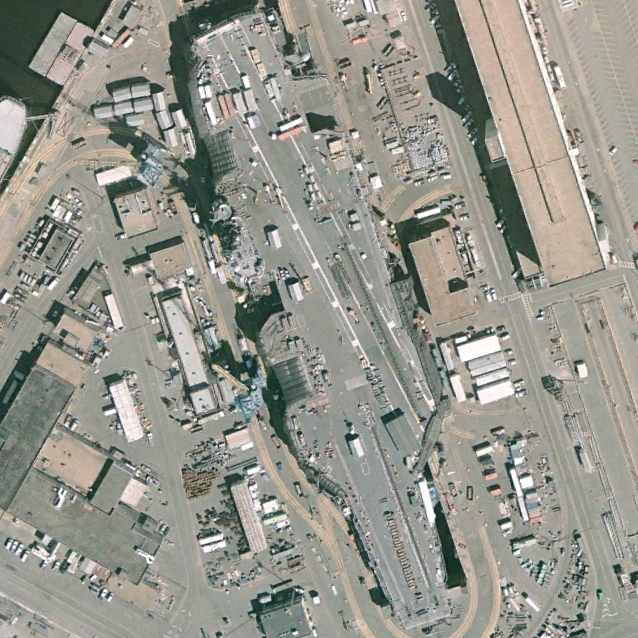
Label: aircraft_carrier